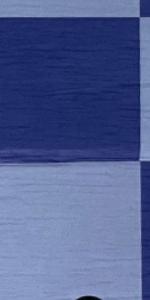
Label: Empty